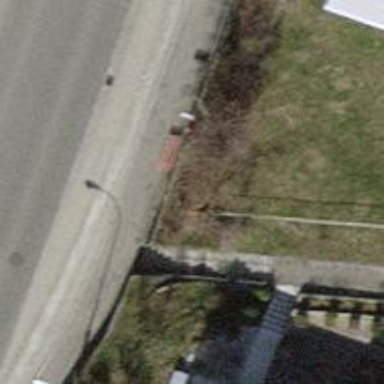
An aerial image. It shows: Red bench.